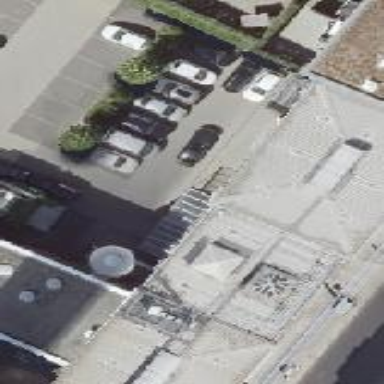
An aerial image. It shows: Commercial building.